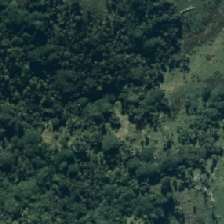
Land cover: indigenous_forest